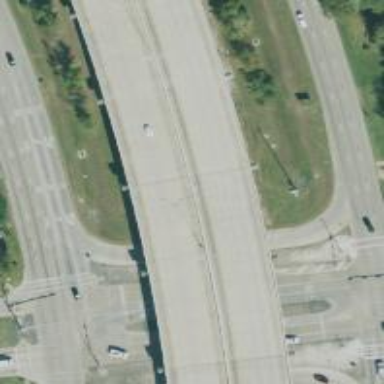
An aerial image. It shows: Beam bridge on motorway.